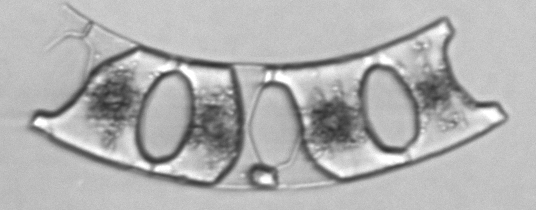
Label: Eucampia